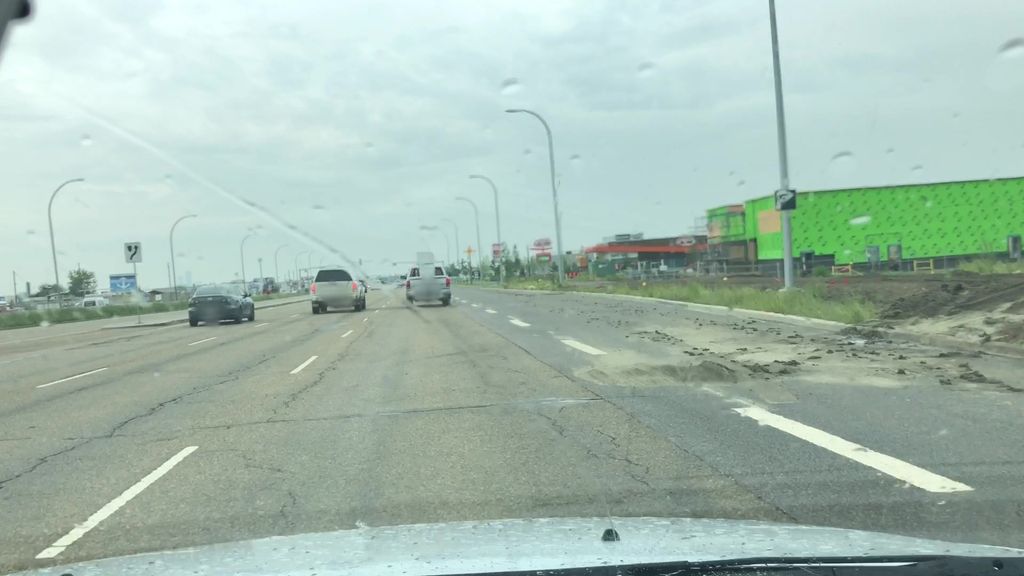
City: edmonton